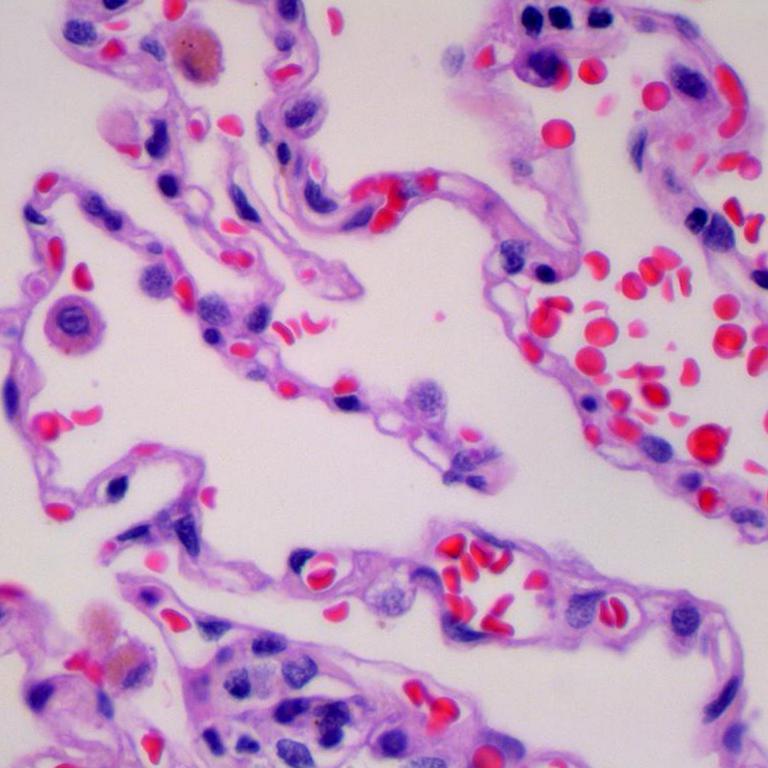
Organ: lung
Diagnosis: benign